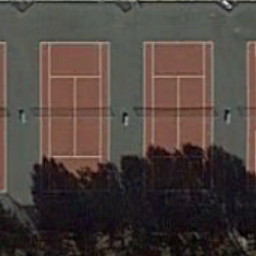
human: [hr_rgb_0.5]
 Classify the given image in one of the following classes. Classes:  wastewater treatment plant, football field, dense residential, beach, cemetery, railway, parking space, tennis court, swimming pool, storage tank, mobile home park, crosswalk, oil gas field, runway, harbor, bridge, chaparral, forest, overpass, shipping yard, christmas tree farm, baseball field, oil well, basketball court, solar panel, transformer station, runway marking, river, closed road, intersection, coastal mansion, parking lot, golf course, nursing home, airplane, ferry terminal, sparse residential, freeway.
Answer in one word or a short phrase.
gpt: tennis court